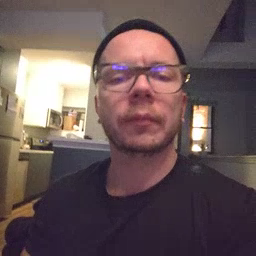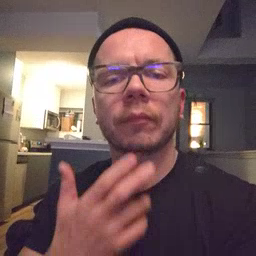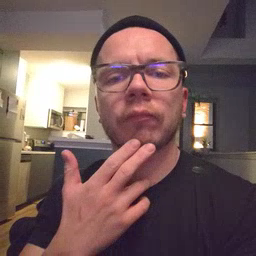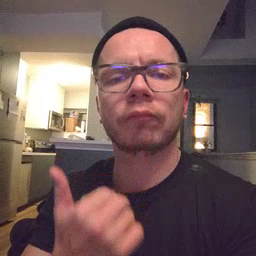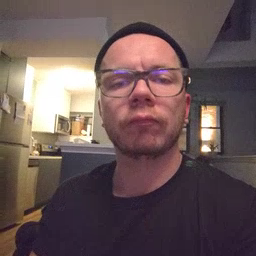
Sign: cute